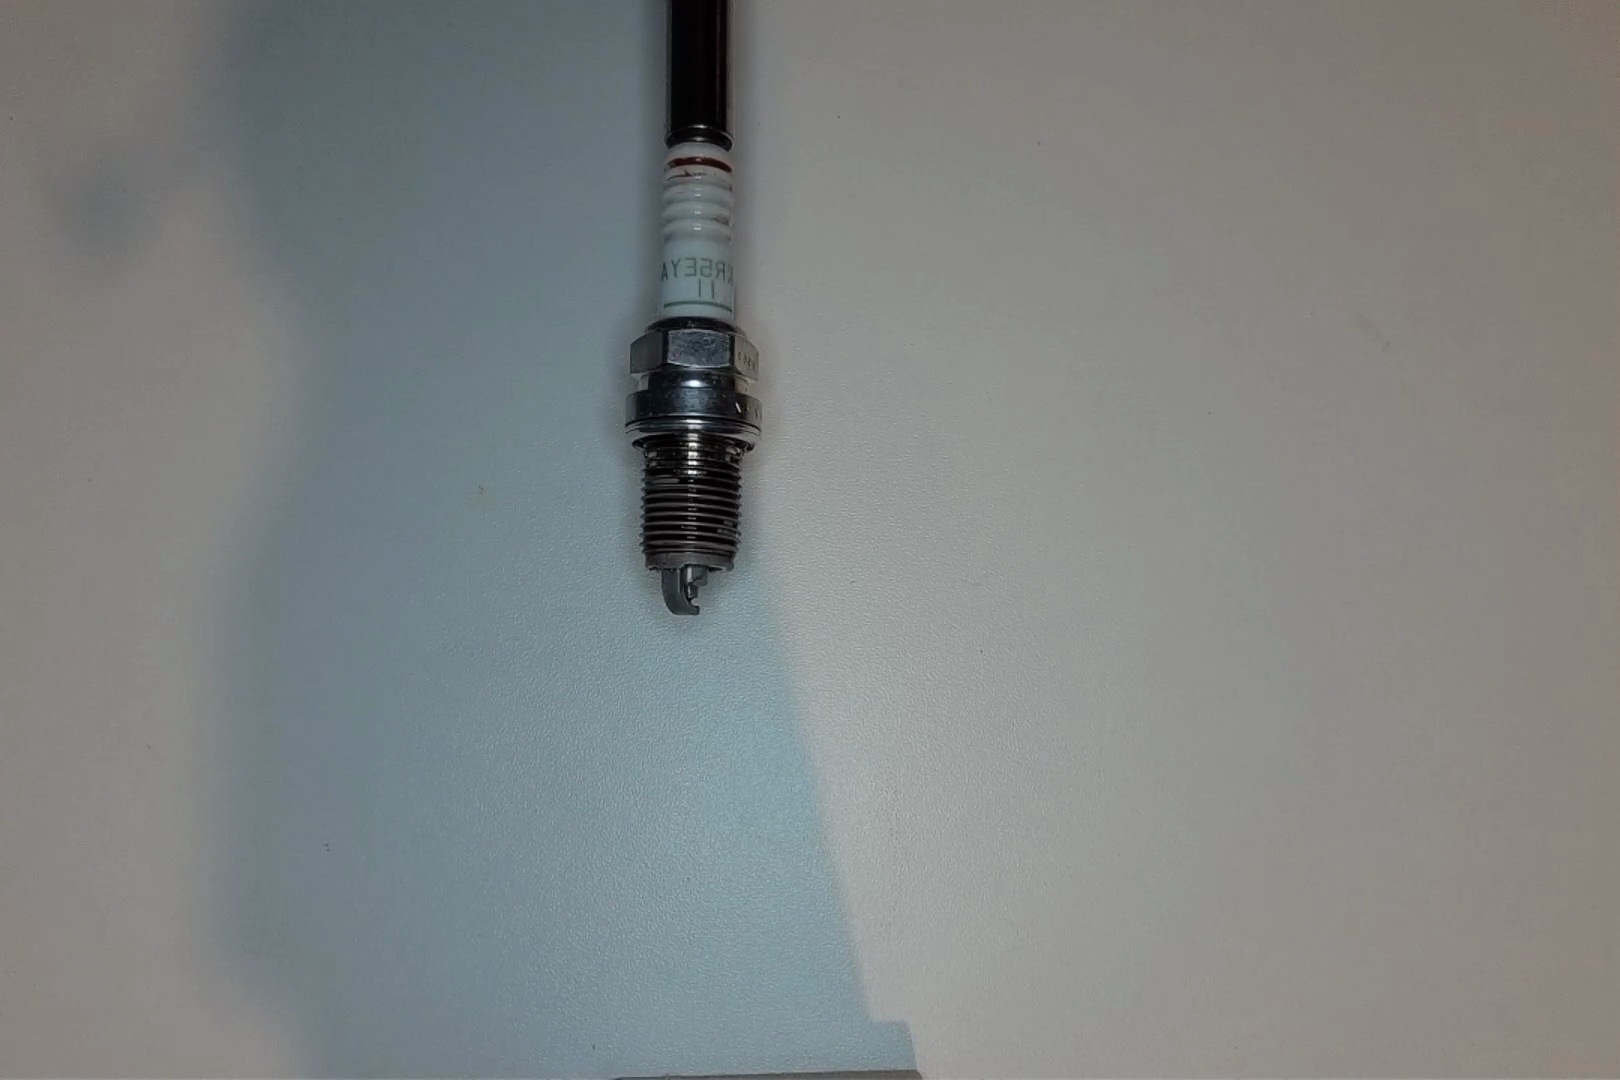
Label: anomaly